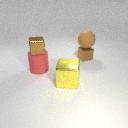
small brown metal cube above large red rubber cylinder